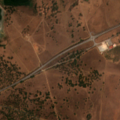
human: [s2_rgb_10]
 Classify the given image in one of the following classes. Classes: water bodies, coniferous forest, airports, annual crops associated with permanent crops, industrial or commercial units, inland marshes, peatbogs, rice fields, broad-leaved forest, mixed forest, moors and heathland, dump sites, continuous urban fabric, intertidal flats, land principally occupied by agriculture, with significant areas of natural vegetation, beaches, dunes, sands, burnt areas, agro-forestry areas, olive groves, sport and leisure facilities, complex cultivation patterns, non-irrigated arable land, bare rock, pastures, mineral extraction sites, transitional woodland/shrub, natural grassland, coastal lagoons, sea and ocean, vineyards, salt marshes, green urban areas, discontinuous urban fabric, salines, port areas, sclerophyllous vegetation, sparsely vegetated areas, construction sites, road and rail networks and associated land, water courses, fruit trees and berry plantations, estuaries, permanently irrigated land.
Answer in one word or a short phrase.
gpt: rice fields, pastures, annual crops associated with permanent crops, agro-forestry areas